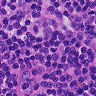
Metastatic tissue present: no